Question: I'm trying to create a Projection Query that has a Title Part filter based on a property of the current content item - let's say the Display Text ('{Content.DisplayText}') for example.

The query is not working and when I debug the solution and set a break point on the GetFilterPredicate method of the StringFilterForm class the token value is always coming through as an empty string. It's as if it's not being resolved. I am seeing the same behavior for all the tokens in the Content Items group.
Other tokens are working just fine, like the QueryString ('{Request.QueryString:*}') token for example.
Why are the Content Item tokens always coming through empty in my query filter? I'm using Orchard v.1.7.1.0
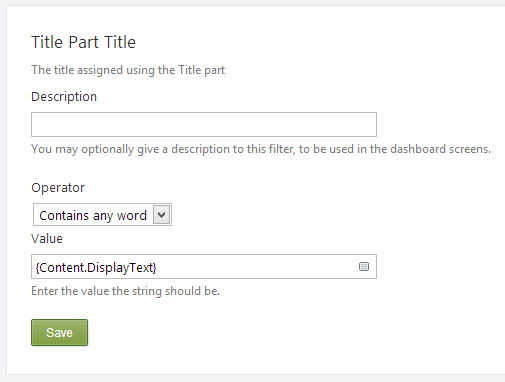
Answer: 2 years later, but in Orchard 1.9.2 you can query based on the current content item using the token:
'''
{Request.Content.*}
'''
I was missing the Request part of the token. Not sure if this worked at the time I originally asked the question.